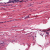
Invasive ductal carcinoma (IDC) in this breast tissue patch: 0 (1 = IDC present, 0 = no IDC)